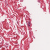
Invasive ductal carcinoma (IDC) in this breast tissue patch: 0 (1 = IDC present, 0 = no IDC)